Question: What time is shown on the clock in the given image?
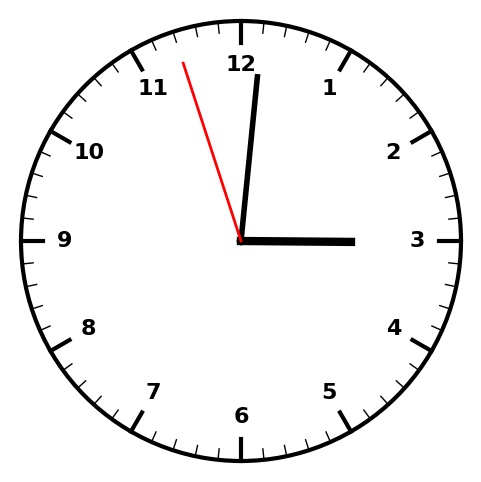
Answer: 03:00:57